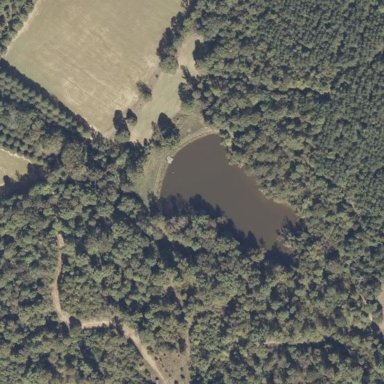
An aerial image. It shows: Serene pond surrounded by nature.